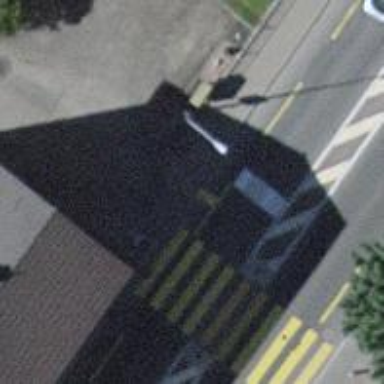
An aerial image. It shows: Kerb barrier.